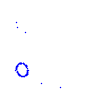
Particle: proton